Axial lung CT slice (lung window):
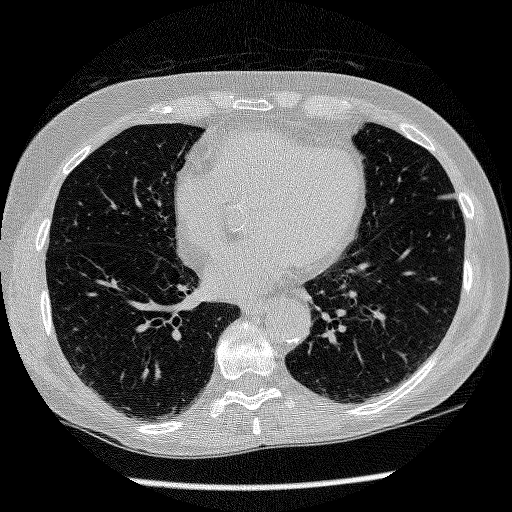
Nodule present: no